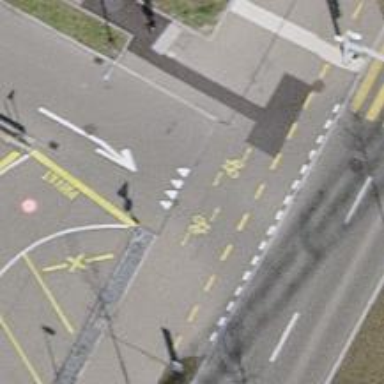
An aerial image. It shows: Unmarked road crossing.